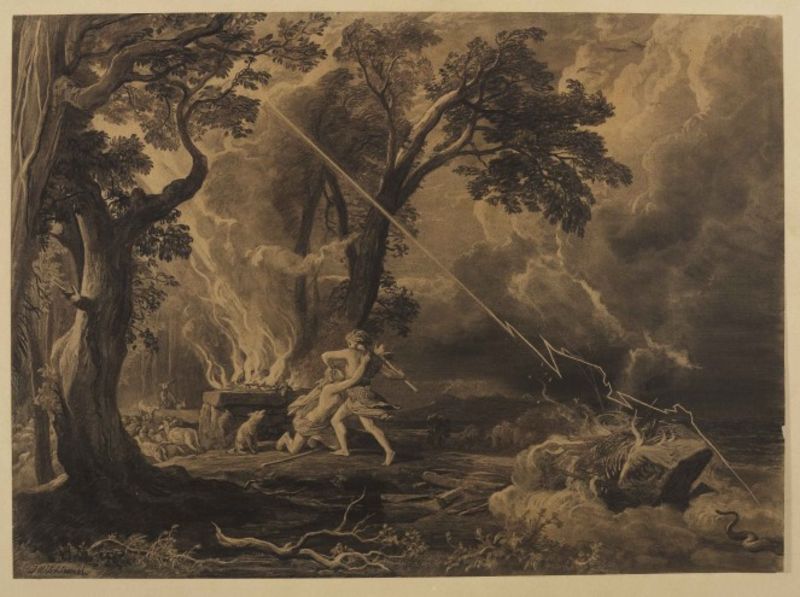
Titel: Kains erschlägt Abel (1. Mose 4, 8)
Künstler: Johann Wilhelm Schirmer
Standort: Karlsruhe
Institution: Staatliche Kunsthalle Karlsruhe
Schlagwörter: baum, blätter, dunkel, felsen, feuer, gewitter, himmel, kampf, mann, meer, wasser, weiß, wolf, wolken, bäume, frauen, landschaft, see, ufer, äste, abend, braun, frau, grau, hell, holz, männer, nacht, schwarz, tisch, zeichnung, hund, tier, tiere, wolke, stein, steine, ast, stamm, wind, rauch, dunkelheit, wald, papier, zwei, jungen, fels, grafik, graphik, bank, sepia, figuren, brand, brandung, flut, sturm, unwetter, wetter, platte, ozean, flucht, regen, flamme, brennen, flammen, waldbrand, druck, druckgraphik, druckgrafik, stich, schwarzweiß, streit, strahl, bedrohlich, schlange, altar, blitz, zeus, flehen, knorrig, isaak, opfer, opferung, jupiter, amor, kupferstich, schafe, hirte, pfeil, rötel, brennend, blitzeinschlag, details, ringen, feuerstelle, abraham, opfergabe, steintisch, x, baumwald, blitzstrahl, opffer, zeut, kampff, mfeuer, frau tochter, iamor opfer